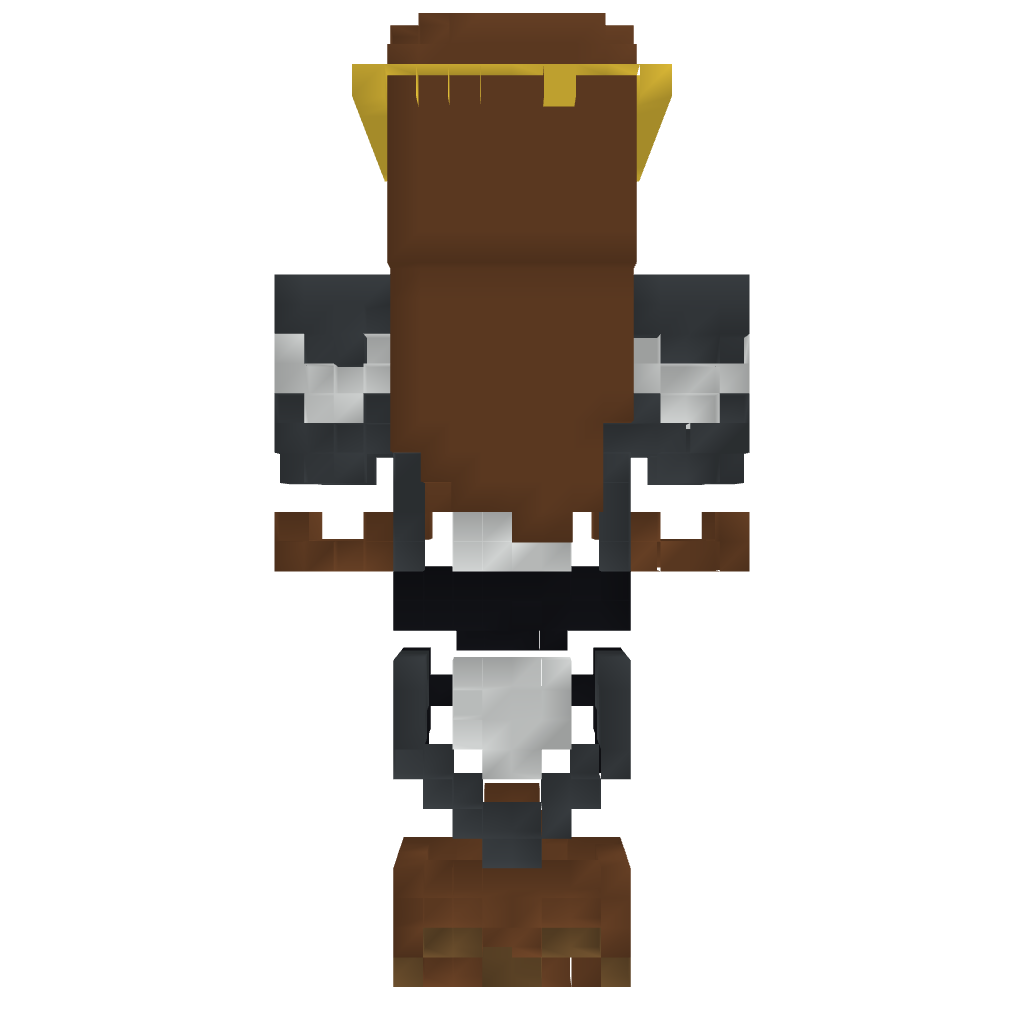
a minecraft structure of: Princess Statue